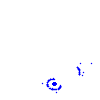
Particle: kaon